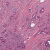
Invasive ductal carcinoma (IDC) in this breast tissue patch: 1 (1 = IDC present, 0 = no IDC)